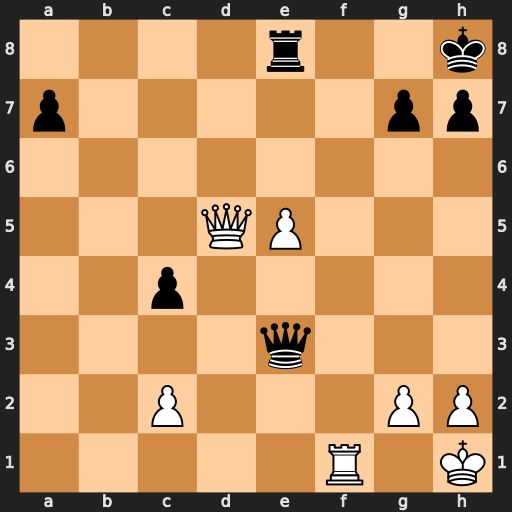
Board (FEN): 4r2k/p5pp/8/3QP3/2p5/4q3/2P3PP/5R1K
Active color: w
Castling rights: -
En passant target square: -
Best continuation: Qf7 Rg8 e6